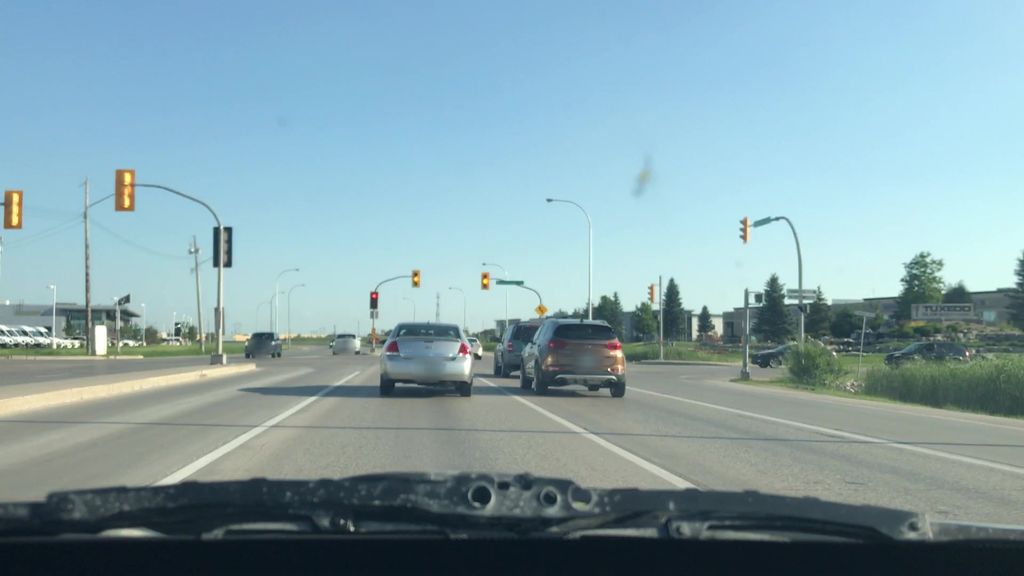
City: winnipeg